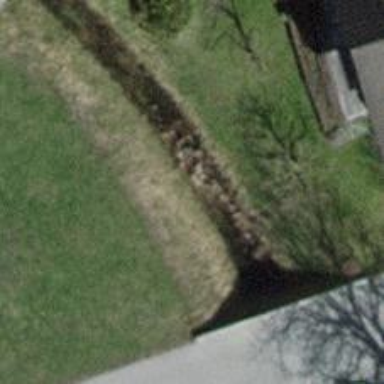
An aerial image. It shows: Drain that serves as waterway.